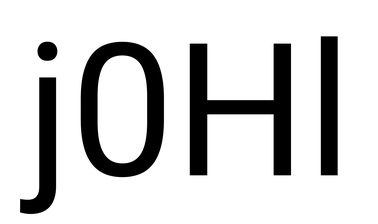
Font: Roboto_Regular